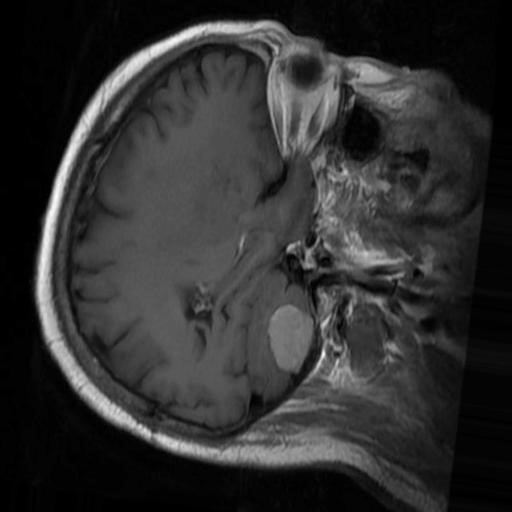
Label: brain_menin